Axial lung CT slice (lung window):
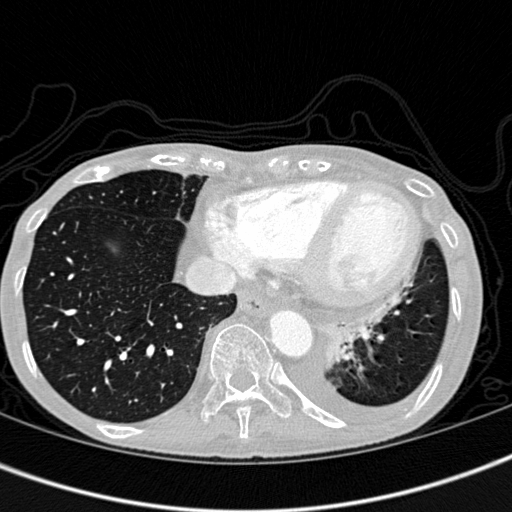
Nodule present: no